Question: Quite a specific question.
I'm making a program which detects files. When there's a new file with a specific name, it saves it to a server. This works fine. The problem is, one of the variables it saves is a unique number, which is supposed to increase for every file it uploads.
So the first file has the unique number 400, and the next file has unique numer 401 and so on.
I uploaded a test file to the server, so there's already a first file with unique number 400.
What I want now is that my next file should have the next number.
For that to happen, it has to get the the number from the last cell in the first column.
I found out that the SQL statement is SELECT TOP 1 * FROM EKG_Temp ORDER BY ekgmaaleid DESC.
I've outcommented the loadCMD which is the command containing the SQL statement.
The name of the table is EKG_Temp. The name of the column is ekgmaaleid, the type is a BigInt
'''
public void SaveFile(string fileName, byte[] BlobValue)
{
string fullPath = (folder + "/" + fileName);
fileExtension = fileName.Substring(fileName.Length - 3);
if (saveBool == true)
{
SqlConnection con = new SqlConnection(@"Data Source=Irrelavant");
SqlCommand SaveCmdTemporary = new SqlCommand("insert into EKG_Temp(ekgmaaleid,dato,borger_cprnr,raa_data,maaleformat_type) values(@ekgmaaleid,@dato,@borger_cprnr,@raa_data,@maaleformat_type)", con);
//SqlCommand SaveCmdPermanent = new SqlCommand("insert into EKG_Temp(ekgmaaleid,dato,borger_cprnr,raa_data,maaleformat_type) values(@ekgmaaleid,@dato,@borger_cprnr,@raa_data,@maaleformat_type)", con);
//SqlCommand LoadCmd = new SqlCommand("SELECT TOP 1 * FROM EKG_Temp ORDER BY ekgmaaleid DESC", con); //Husk at den faktisk skal vaelge maleid ud fra EKG_Gemt i virkeligheden
SqlParameter ekgmaaleidParam = new SqlParameter("@ekgmaaleid", SqlDbType.BigInt);
SqlParameter datoParam = new SqlParameter("@dato", SqlDbType.DateTime);
SqlParameter borger_cprnrParam = new SqlParameter("@borger_cprnr", SqlDbType.NVarChar, 50);
SqlParameter raa_dataParam = new SqlParameter("@raa_data", SqlDbType.VarBinary, -1);
SqlParameter maaleformat_typeParam = new SqlParameter("@maaleformat_type", SqlDbType.NVarChar, 10);
SqlParameter loadMaaleIDParam = new SqlParameter("@ekgmaaleid", SqlDbType.BigInt);
con.Open();
SaveCmdTemporary.Parameters.Add(ekgmaaleidParam);
SaveCmdTemporary.Parameters.Add(datoParam);
SaveCmdTemporary.Parameters.Add(borger_cprnrParam);
SaveCmdTemporary.Parameters.Add(raa_dataParam);
SaveCmdTemporary.Parameters.Add(maaleformat_typeParam);
//LoadCmd.Parameters.Add(loadMaaleIDParam);
datoParam.Value = dato;
borger_cprnrParam.Value = cpr;
raa_dataParam.Value = BlobValue; //Kommer fra metoden FileCreated.
maaleformat_typeParam.Value = fileExtension;
try
{
SaveCmdTemporary.Connection.Open();
SaveCmdTemporary.ExecuteNonQuery();
MessageBox.Show("File saved to database.", "BLOB Saved", MessageBoxButtons.OK, MessageBoxIcon.Information);
}
catch (Exception ex)
{
MessageBox.Show(ex.Message, "Save Failed", MessageBoxButtons.OK, MessageBoxIcon.Error);
}
finally
{
SaveCmdTemporary.Connection.Close();
saveBool = false;
}
}
}
'''
Here's a picture of the database and what I wish it to do.

Thanks in advance.
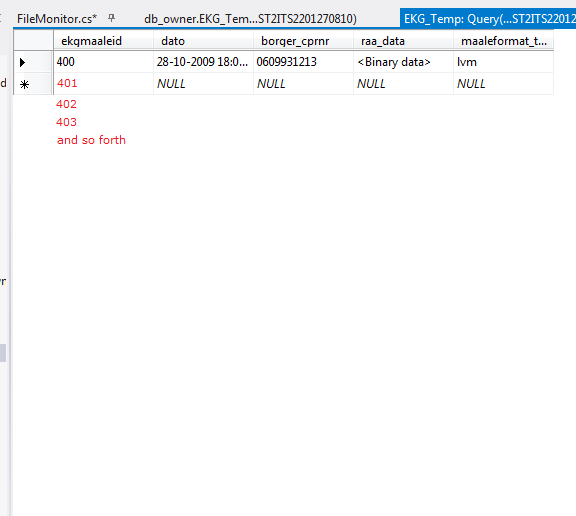
Answer: The correct way to do this is to create the table with an 'identity' column; then the will generate this value for you. The value of the identity value is available via 'SCOPE_IDENTITY()' or '@@IDENTITY' (the former is preferred - especially if there are triggers; the latter works on more database versions, but has edge-cases).
On multi-user databases, this also avoids issues of race conditions (where obviously only one connection knows about the most recent inserts). You simply change the 'insert' command to the 'identity' column (the database will supply this value; you don't have to).